Question: I don't know where I am missing something, but grid system is not working at all. I am using firefox. Is there any problem with require_once or well?
Here is index.php:
'''
<!DOCTYPE html>
<html lang="en">
<head>
<meta charset="utf-8">
<meta http-equiv="X-UA-Compatible" content="IE=edge">
<meta name="viewport" content="width=device-width, initial-scale=1">
<!-- The above 3 meta tags *must* come first in the head; any other head content must come *after* these tags -->
<title>Study Surge</title>
<!-- Bootstrap -->
<link href="css/bootstrap.min.css" rel="stylesheet">
<!-- HTML5 shim and Respond.js for IE8 support of HTML5 elements and media queries -->
<!-- WARNING: Respond.js doesn't work if you view the page via file:// -->
<!--[if lt IE 9]>
<script src="https://oss.maxcdn.com/html5shiv/3.7.2/html5shiv.min.js"></script>
<script src="https://oss.maxcdn.com/respond/1.4.2/respond.min.js"></script>
<![endif]-->
</head>
<body>
<?php require_once('navbar.php');?>
<?php require_once('home.html'); ?>
<!-- jQuery (necessary for Bootstrap's JavaScript plugins) -->
<script src="https://ajax.googleapis.com/ajax/libs/jquery/1.11.2/jquery.min.js"></script>
<!-- Include all compiled plugins (below), or include individual files as needed -->
<script src="js/bootstrap.min.js"></script>
</body>
</html>
'''
And here is home.html:
'''
<div class="well">
<div class="container">
<div class="row">
<div class="well engineering">
<div class="col-md-3">
<img src="image/engiico.gif">
<h1>Engineering</h1>
</div>
</div>
<div class="well engineering">
<div class="col-md-3">
<img src="image/engiico.gif">
<h1>Engineering</h1>
</div>
</div>
</div>
</div>
</div>
'''
The overall result gives:

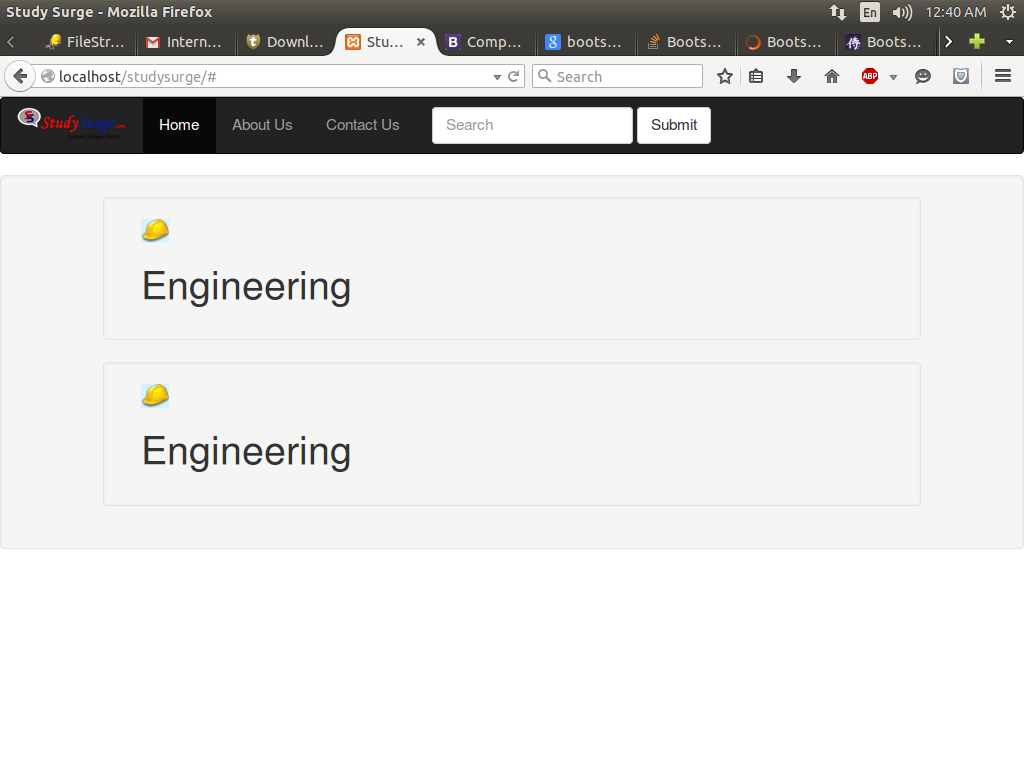
Answer: A few things:
1. Both of your columns are wrapped in row elements, which clear the floated column divs.
2. Is the path to your css file correct? If it is in a 'css' folder, you probably want: <link href="/css/bootstrap.min.css" rel="stylesheet">
Same would go for your bootstrap javascript file.
Also, you probably want to take another look at the bootstrap grid system: <URL>
The 'container' class would probably be the outermost element. Only columns can be immediate children of rows.
'''
<div class="container">
<div class="row">
<div class="col-md-3 engineering well">
<img src="xyz" />
</div>
<div class="col-md-3">
<img src="xyz" />
</div>
</div>
</div>
'''